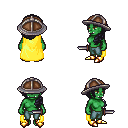
a pixel art fantasy rpg character, female body template, orc, green skin, yellow cape, teal pants, raven left-swept hairstyle, chain helm, gold boots, dagger, four views (front, back, left, right), 2x2 character sprite sheet, small pixel art, hard edges, no anti-aliasing